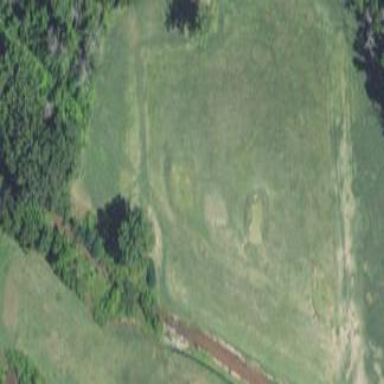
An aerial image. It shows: Golf fairway surrounded by grass.